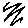
Label: zigzag